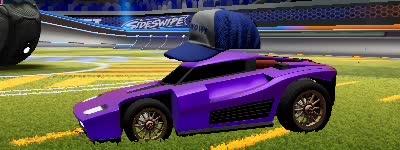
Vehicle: breakout